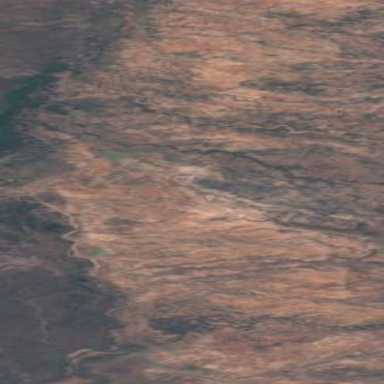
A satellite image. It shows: Farmland with red soil cover.